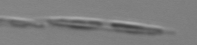
Label: Pseudo-nitzschia